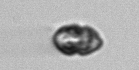
Label: Dinophyceae